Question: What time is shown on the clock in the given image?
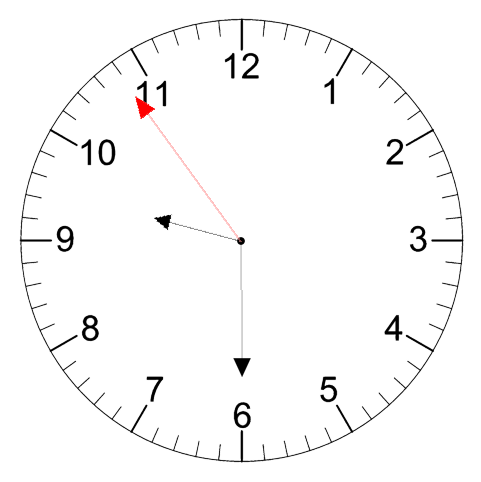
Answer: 09:29:54